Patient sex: M
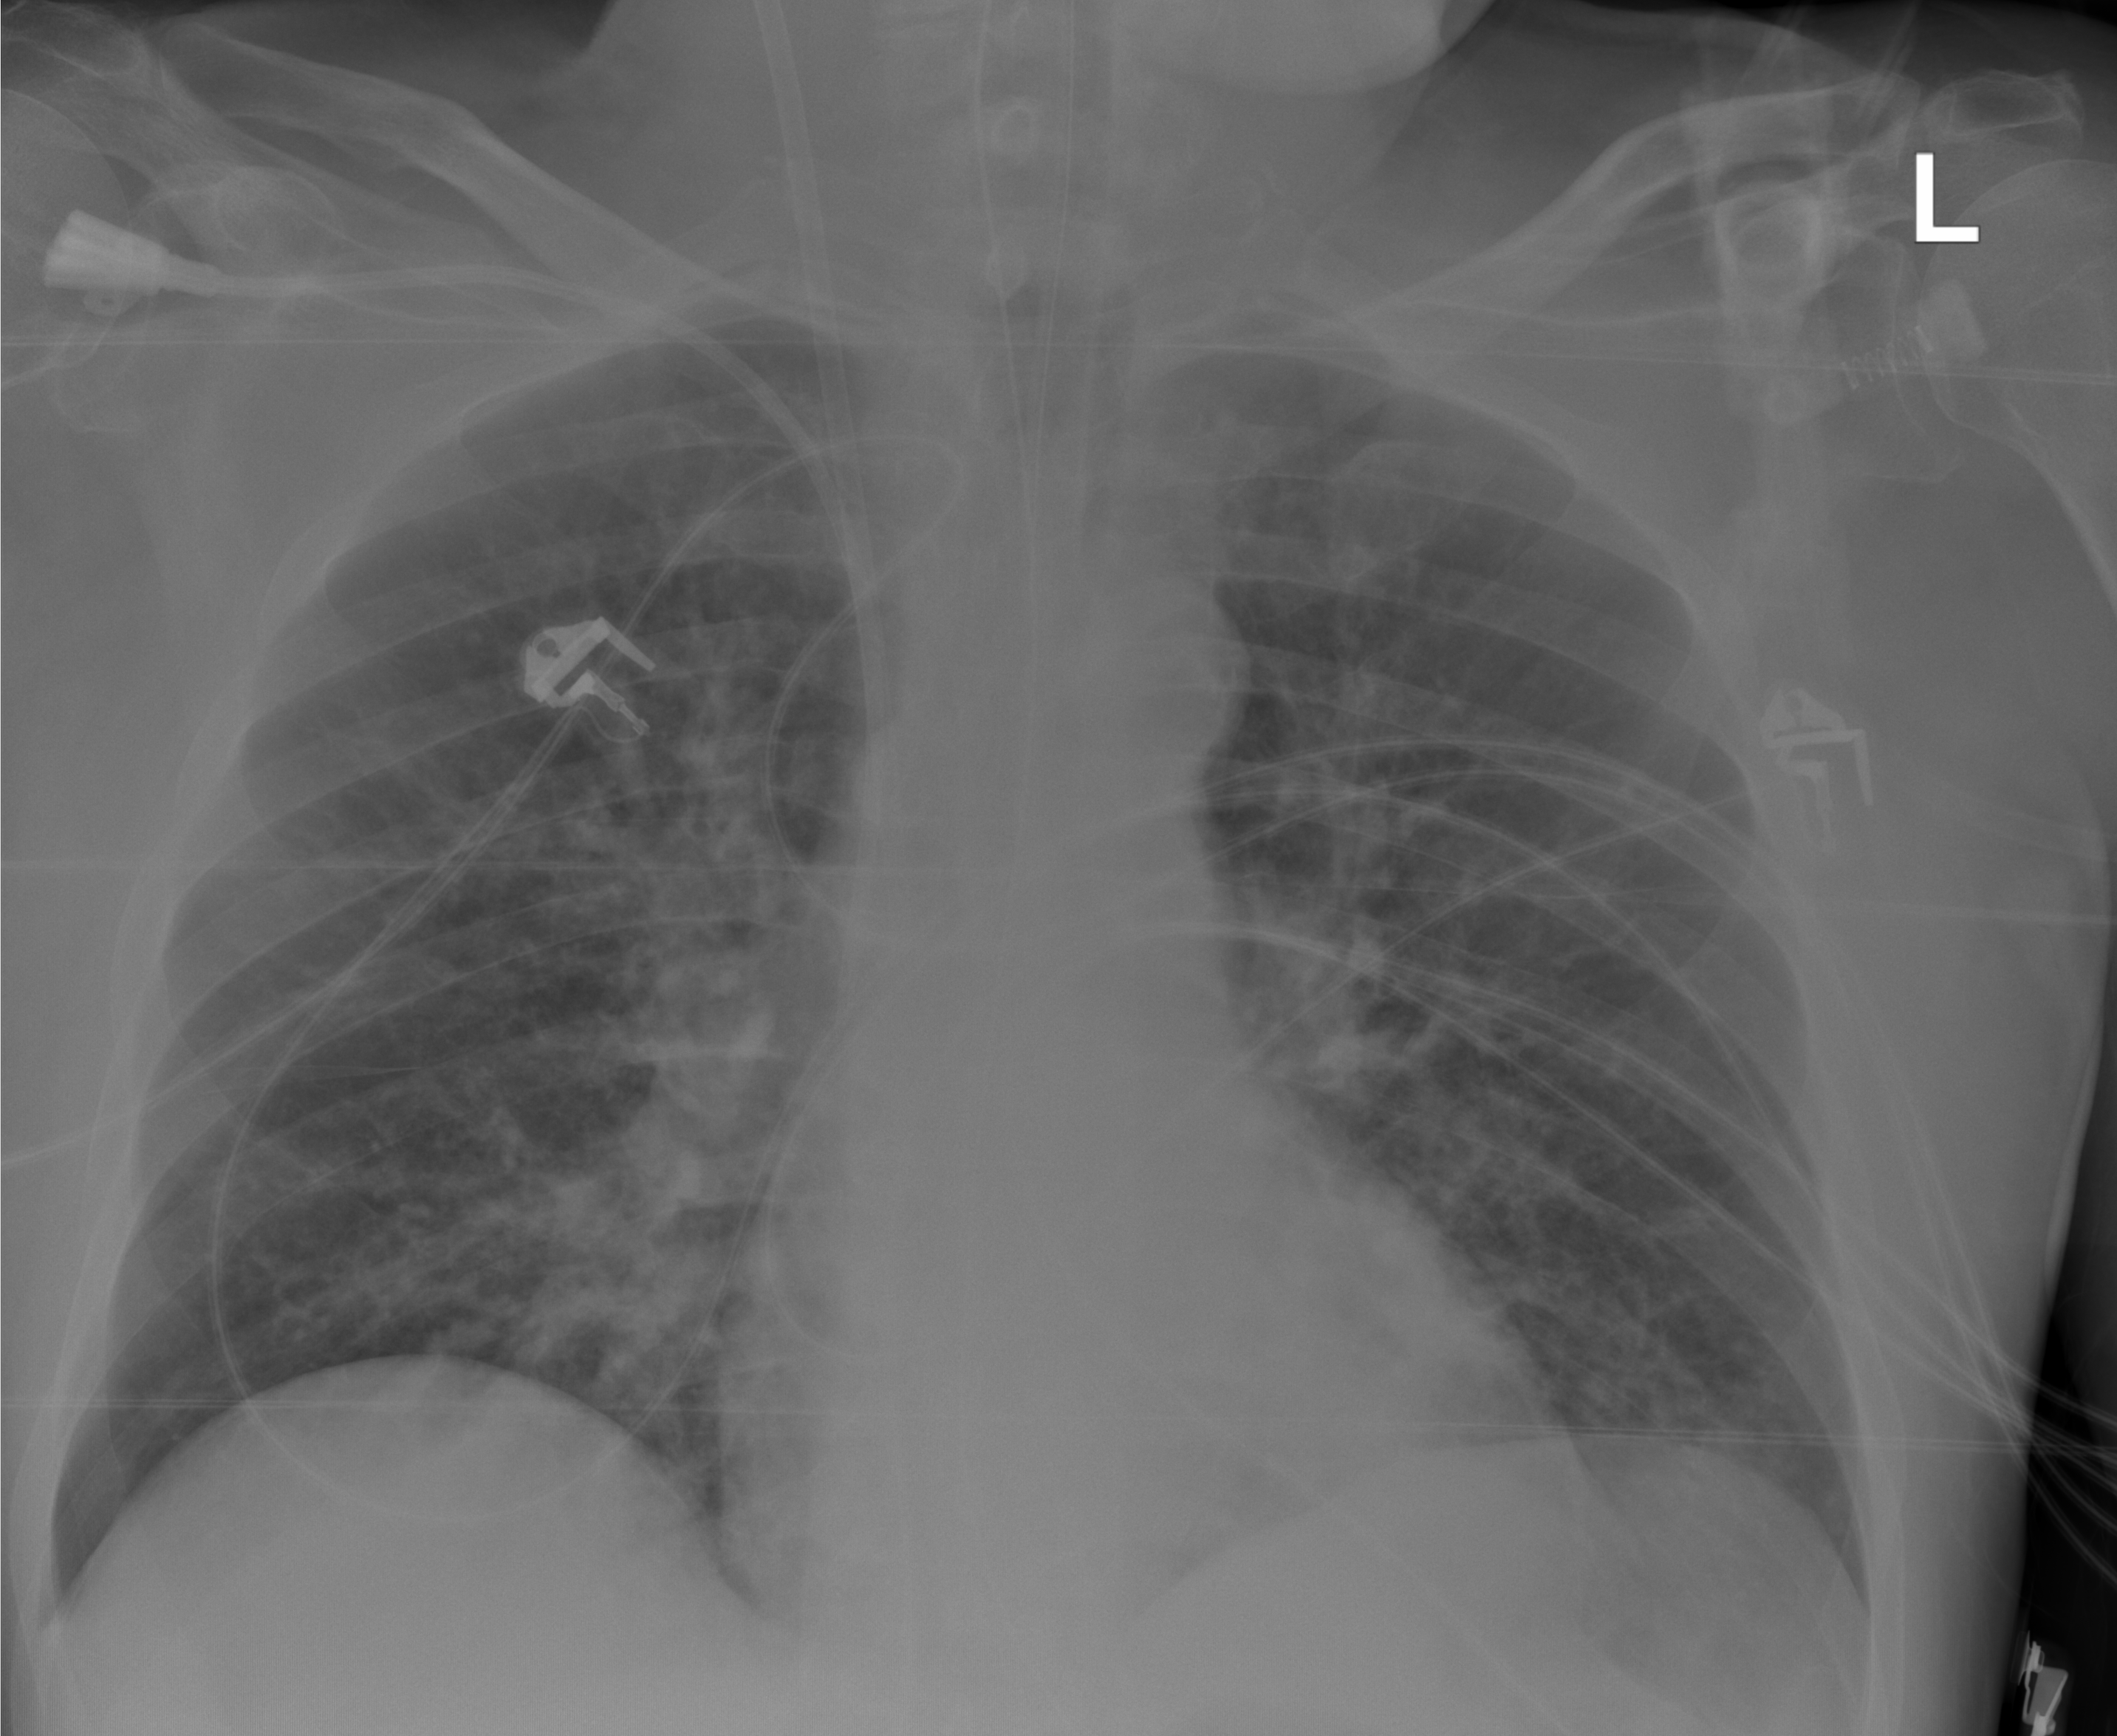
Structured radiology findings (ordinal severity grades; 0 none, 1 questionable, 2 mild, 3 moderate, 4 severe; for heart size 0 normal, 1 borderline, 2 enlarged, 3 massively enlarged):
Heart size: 0
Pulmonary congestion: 0
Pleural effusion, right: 0
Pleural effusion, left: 0
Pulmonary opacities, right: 2
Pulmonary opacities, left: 2
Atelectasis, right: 0
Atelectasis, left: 0